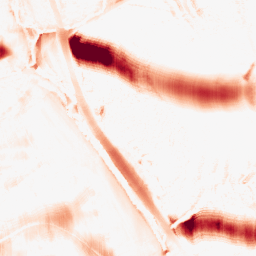
Category: morphological
Decomposition family: morphological_ellipse
Decomposition parameters: operation: opening
width: 50
height: 20
Upsampling method: quadratic
Upsampling parameters: scale: 8
Upsampling scale: 8